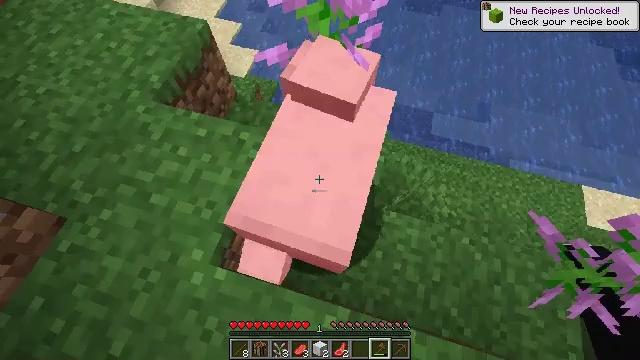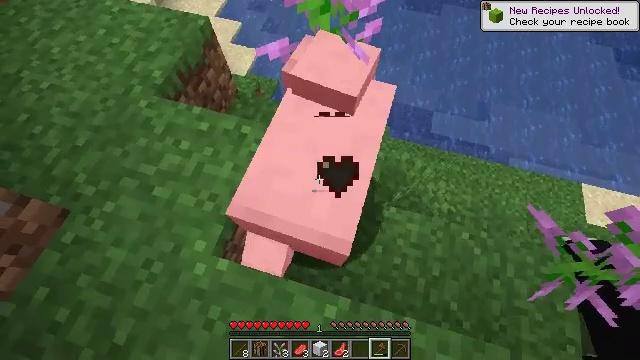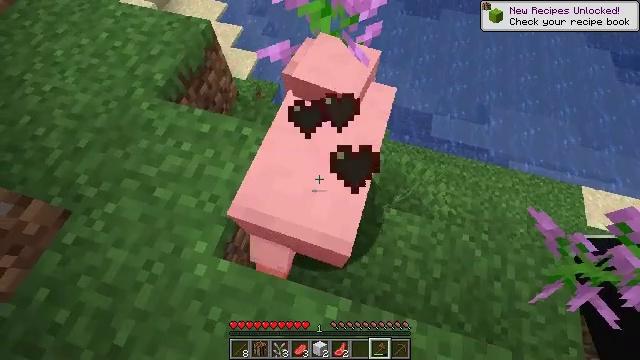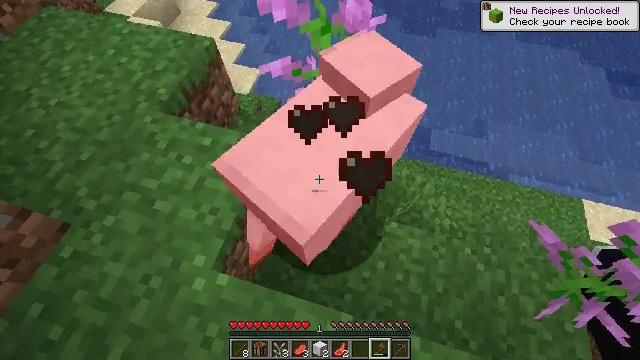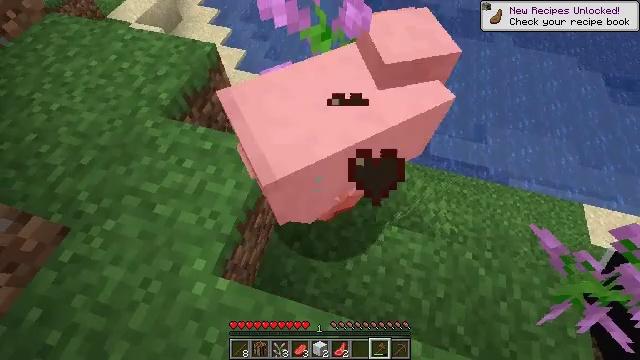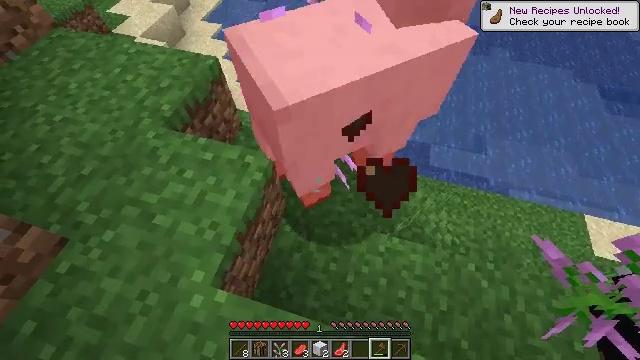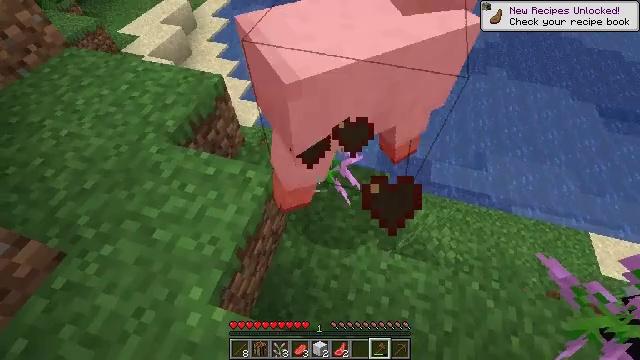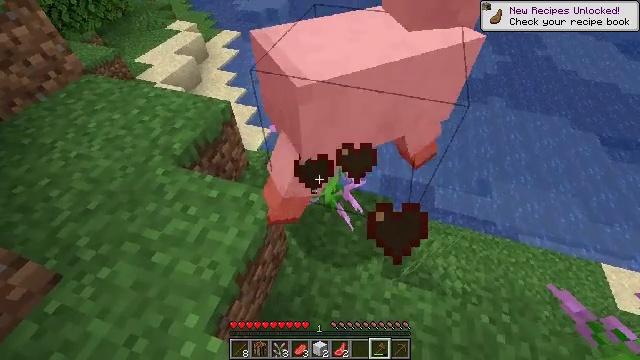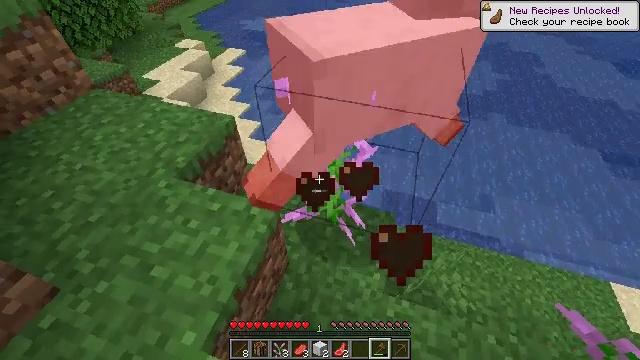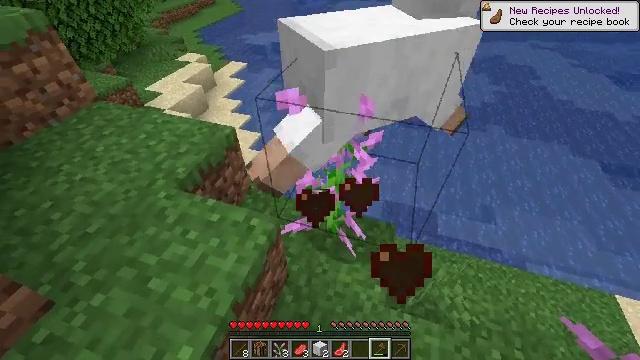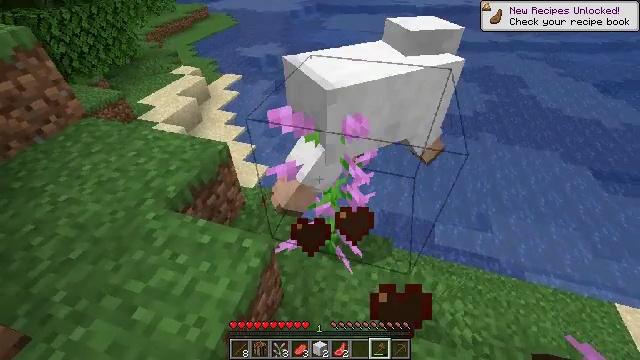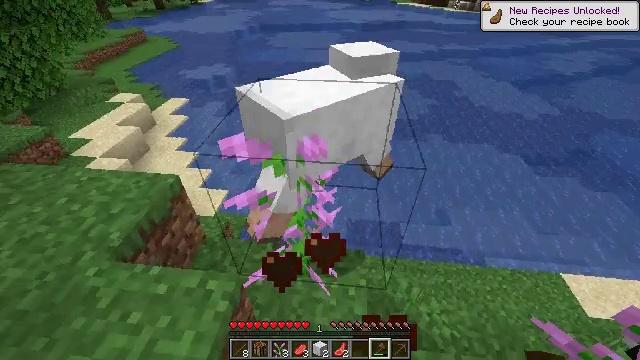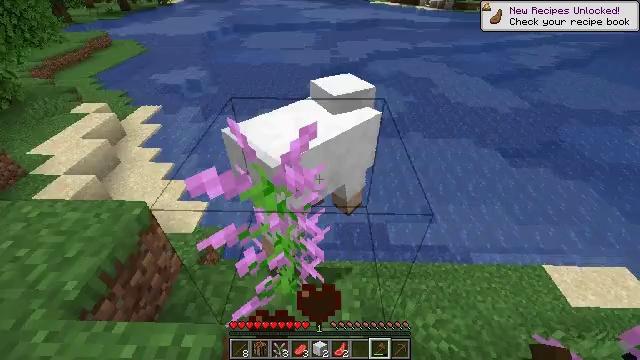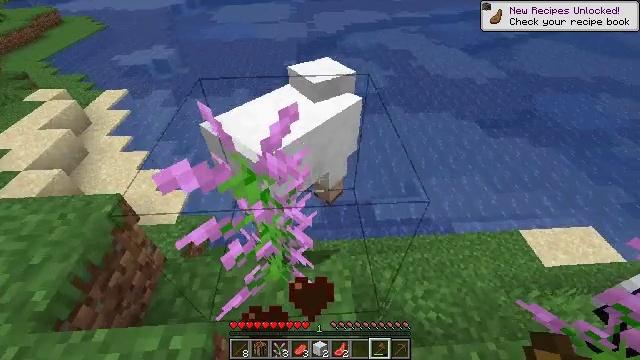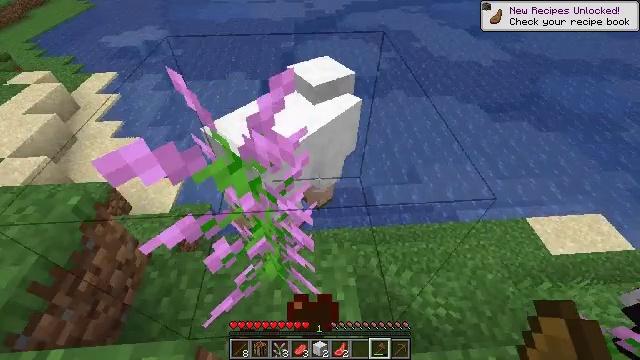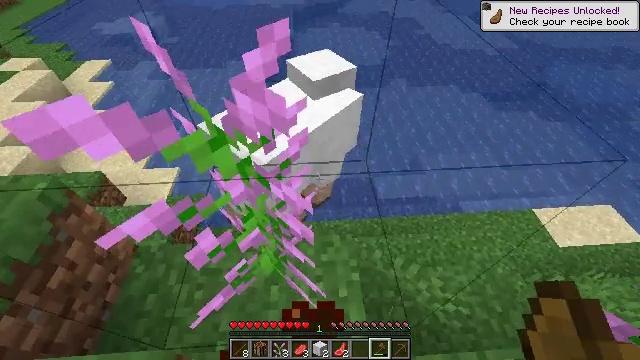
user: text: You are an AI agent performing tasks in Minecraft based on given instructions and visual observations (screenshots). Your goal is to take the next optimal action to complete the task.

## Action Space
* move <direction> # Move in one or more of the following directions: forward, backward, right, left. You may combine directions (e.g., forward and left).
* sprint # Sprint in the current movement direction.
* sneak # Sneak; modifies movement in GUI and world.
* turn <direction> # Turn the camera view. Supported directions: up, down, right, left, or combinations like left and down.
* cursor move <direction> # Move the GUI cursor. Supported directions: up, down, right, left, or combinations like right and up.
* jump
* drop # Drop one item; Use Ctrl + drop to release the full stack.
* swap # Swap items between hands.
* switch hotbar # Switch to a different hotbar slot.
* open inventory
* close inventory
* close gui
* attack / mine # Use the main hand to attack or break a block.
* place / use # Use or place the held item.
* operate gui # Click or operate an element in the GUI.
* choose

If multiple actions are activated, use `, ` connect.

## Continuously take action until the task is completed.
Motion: motion action
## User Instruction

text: Mine the lilac flower.
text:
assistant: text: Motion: no_op
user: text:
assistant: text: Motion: no_op
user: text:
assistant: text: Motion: turn up
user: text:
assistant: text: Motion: turn up
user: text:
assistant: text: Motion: turn up
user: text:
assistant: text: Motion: turn up
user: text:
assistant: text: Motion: turn left and up
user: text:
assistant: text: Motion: turn up
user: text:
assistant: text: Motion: turn up
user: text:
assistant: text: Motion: move forward, turn right and up
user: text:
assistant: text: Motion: move forward, turn right and up
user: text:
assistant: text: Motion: move forward, turn right
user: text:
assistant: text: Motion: move forward, turn right and down
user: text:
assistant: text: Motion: move forward, turn down
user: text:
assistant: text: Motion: move forward, turn down
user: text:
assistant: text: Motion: move forward, turn left and down
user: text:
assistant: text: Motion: move forward, turn left and down, attack / mine
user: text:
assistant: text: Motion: move forward, turn left and down, attack / mine
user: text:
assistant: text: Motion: turn left and down, attack / mine
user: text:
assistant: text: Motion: no_op
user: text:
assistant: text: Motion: no_op
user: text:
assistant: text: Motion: no_op